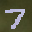
Label: 7